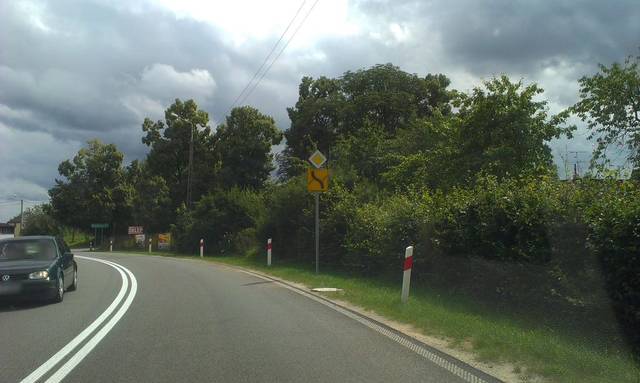
Region: Germany
Coordinates: 54.068, 16.163